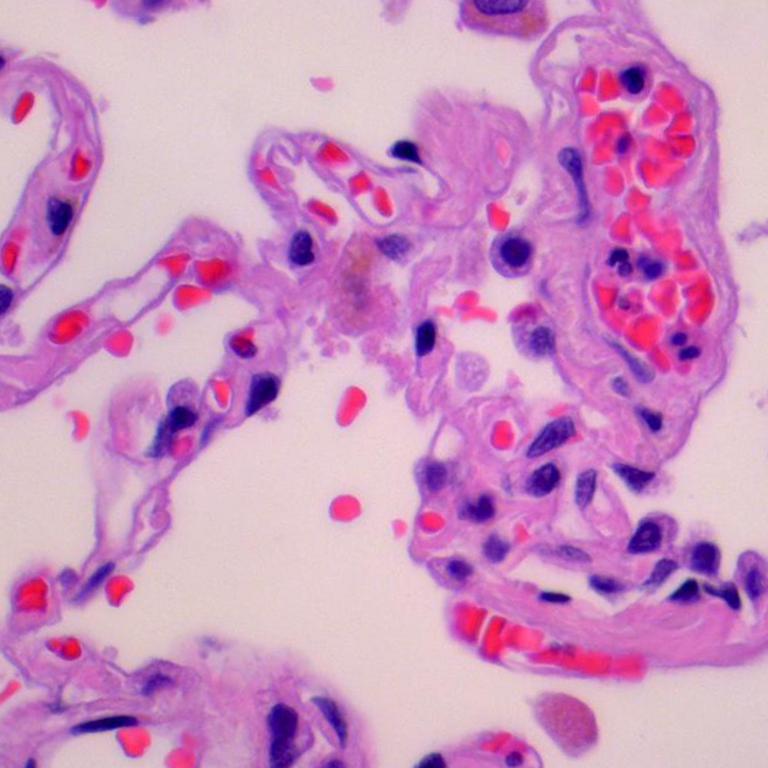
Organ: lung
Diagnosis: benign